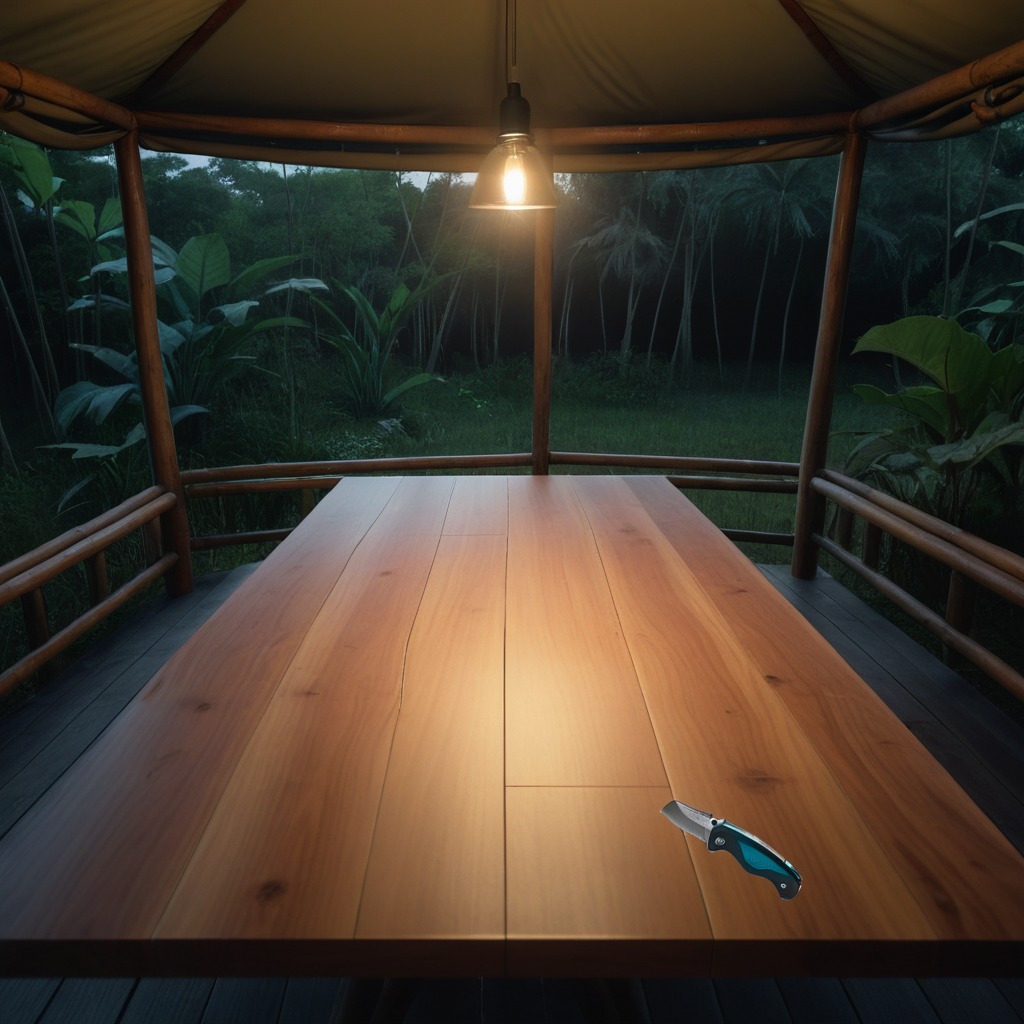
A utility knife lying on a wooden table inside a jungle field workshop tent at night